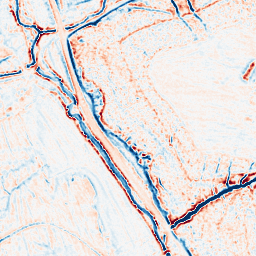
Category: edge_preserving
Decomposition family: bilateral
Decomposition parameters: d: 9
sigma_color: 75
sigma_space: 75
Upsampling method: linear_exact
Upsampling parameters: scale: 2
Upsampling scale: 2